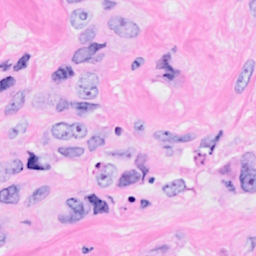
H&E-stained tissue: Breast